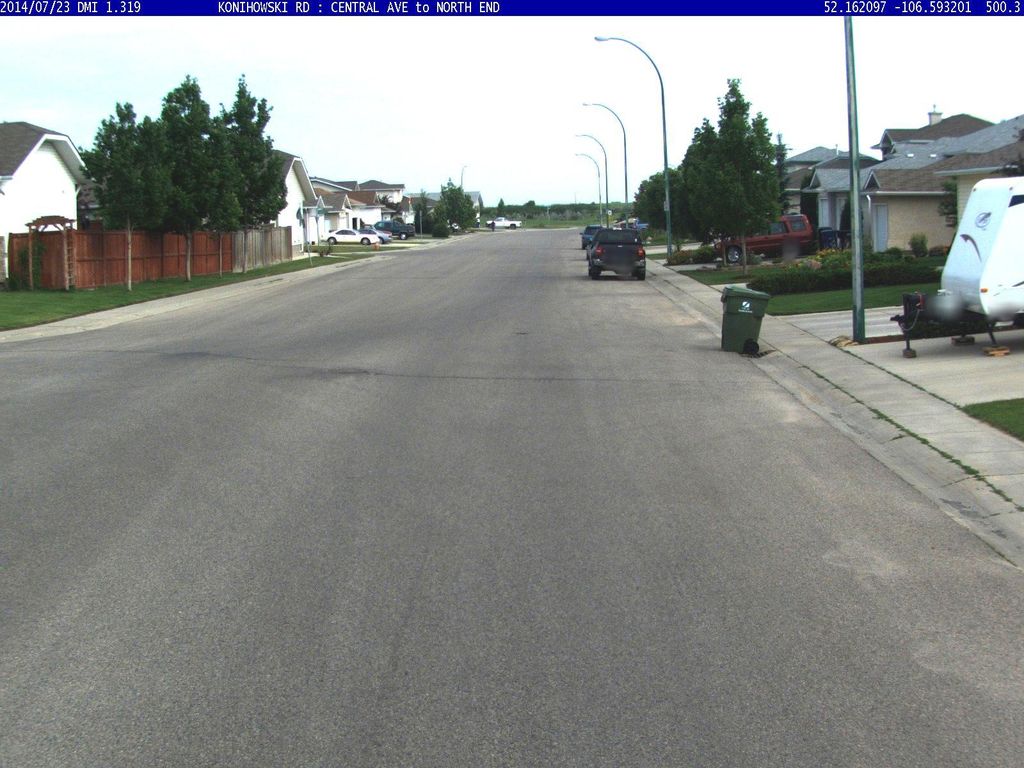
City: saskatoon